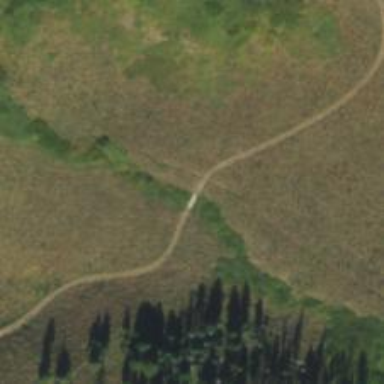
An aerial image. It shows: Trail track.